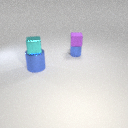
large blue metal cylinder to the left of small blue metal cylinder